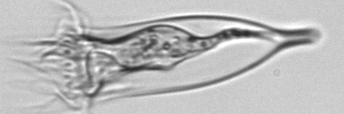
Label: Favella